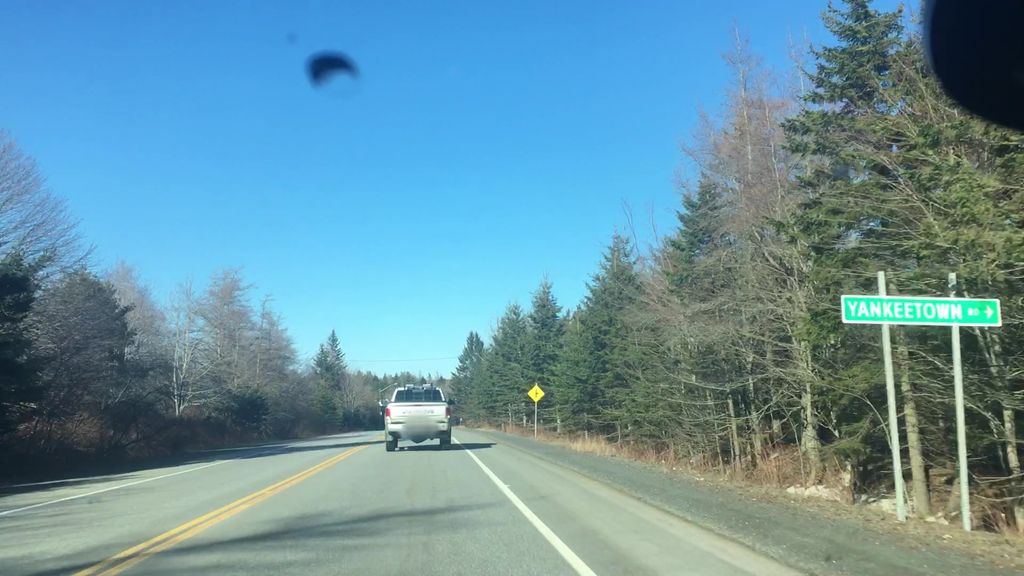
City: halifax